Question: hyperlinks are not displaying on the page , i deployed on glassfish server.Below is the image.Under products section all are hyperlinks

below is the code
'''
<?xml version="1.0" encoding="ISO-8859-1" ?>
<!DOCTYPE html PUBLIC "-//W3C//DTD XHTML 1.0 Transitional//EN" "http://www.w3.org/TR/xhtml1/DTD/xhtml1-transitional.dtd">
<html xmlns="http://www.w3.org/1999/xhtml"
xmlns:h="http://java.sun.com/jsf/html"
xmlns:ui="http://java.sun.com/jsf/facelets"
xmlns:c="http://java.sun.com/jsp/jstl/core"
xmlns:f="http://java.sun.com/jsf/core">
<head>
<title>eBusiness</title>
</head>
<body>
<table>
<tr>
<td>
<h1 style="background-color:#4863A0;color:white;">eBusiness: Product, Customer, and Order Management</h1>
</td>
</tr>
</table>
<f:view>
<h:form>
<table>
<tr><td><h2>PRODUCTS</h2>
</td>
</tr>
</table>
<table>
<tr>
<td>
<h:outputLink value="createbook.xhtml">Create a new Book</h:outputLink>|</td><td><h:outputLink value="viewbooklist.xhtml">The Stock of Books</h:outputLink>|</td><td><h:outputLink value="searchbooks.xhtml">Search for Books</h:outputLink></td>
</tr>
<tr>
<td>
<h:outputLink value="createcds.xhtml">Create a new CDs</h:outputLink>|</td><td><h:outputLink value="viewcdslist.xhtml">The Stock of CDs</h:outputLink>|</td><td><h:outputLink value="searchcds.xhtml">Search for CDs</h:outputLink></td>
</tr>
</table>
<table>
<tr><td><h2>CUSTOMERS</h2>
</td>
</tr>
</table>
<table>
<tr>
<td>
<h:outputLink value="createcustomer.xhtml">Create a new Customer</h:outputLink>|</td><td><h:outputLink value="viewcustomerlist.xhtml">List of Customers</h:outputLink>|</td><td><h:outputLink value="searchcustomer.xhtml">Search for a Customers</h:outputLink></td>
</tr>
</table>
<table>
<tr><td><h2>ORDERS</h2>
</td>
</tr>
</table>
<table>
<tr>
<td>
<h:outputLink value="createorders.xhtml">Create a new Order</h:outputLink>|</td><td><h:outputLink value="vieworderslist.xhtml">List of Orders</h:outputLink>|</td><td><h:outputLink value="searchorders.xhtml">Search for an Orders</h:outputLink></td>
</tr>
</table>
</h:form>
</f:view>
</body>
</html>
'''
Please can anyone let me know what is the reason behind
Not only this all pages are not getting rendered(only html content is displaying).
'''
<?xml version="1.0" encoding="UTF-8"?>
<web-app xmlns:xsi="http://www.w3.org/2001/XMLSchema-instance" xmlns="http://java.sun.com/xml/ns/javaee" xmlns:web="http://java.sun.com/xml/ns/javaee/web-app_2_5.xsd" xsi:schemaLocation="http://java.sun.com/xml/ns/javaee http://java.sun.com/xml/ns/javaee/web-app_3_0.xsd" id="WebApp_ID" version="3.0">
<display-name>RetailProducts</display-name>
<welcome-file-list>
<welcome-file>createcustomer.xhtml</welcome-file><!-- eBusiness.xhtml</welcome-file>
<welcome-file>index.htm</welcome-file>
<welcome-file>index.jsp</welcome-file>
<welcome-file>default.html</welcome-file>
<welcome-file>default.htm</welcome-file>
<welcome-file>default.jsp</welcome-file> -->
</welcome-file-list>
<servlet>
<servlet-name>Faces Servlet</servlet-name>
<servlet-class>javax.faces.webapp.FacesServlet</servlet-class>
<load-on-startup>1</load-on-startup>
</servlet>
<servlet-mapping>
<servlet-name>Faces Servlet</servlet-name>
<url-pattern>/faces/*</url-pattern>
</servlet-mapping>
<context-param>
<param-name>javax.servlet.jsp.jstl.fmt.localizationContext</param-name>
<param-value>resources.application</param-value>
</context-param>
<context-param>
<description>State saving method: 'client' or 'server' (=default). See JSF Specification 2.5.2</description>
<param-name>javax.faces.STATE_SAVING_METHOD</param-name>
<param-value>client</param-value>
</context-param>
<context-param>
<description>
This parameter tells MyFaces if javascript code should be allowed in
the rendered HTML output.
If javascript is allowed, command_link anchors will have javascript code
that submits the corresponding form.
If javascript is not allowed, the state saving info and nested parameters
will be added as url parameters.
Default is 'true'</description>
<param-name>org.apache.myfaces.ALLOW_JAVASCRIPT</param-name>
<param-value>true</param-value>
</context-param>
<context-param>
<description>
If true, rendered HTML code will be formatted, so that it is 'human-readable'
i.e. additional line separators and whitespace will be written, that do not
influence the HTML code.
Default is 'true'</description>
<param-name>org.apache.myfaces.PRETTY_HTML</param-name>
<param-value>true</param-value>
</context-param>
<context-param>
<param-name>org.apache.myfaces.DETECT_JAVASCRIPT</param-name>
<param-value>false</param-value>
</context-param>
<context-param>
<description>
If true, a javascript function will be rendered that is able to restore the
former vertical scroll on every request. Convenient feature if you have pages
with long lists and you do not want the browser page to always jump to the top
if you trigger a link or button action that stays on the same page.
Default is 'false'
</description>
<param-name>org.apache.myfaces.AUTO_SCROLL</param-name>
<param-value>true</param-value>
</context-param>
<!-- <listener>
<listener-class>org.apache.myfaces.webapp.StartupServletContextListener</listener-class>
</listener> -->
<!-- <listener>
<listener-class>com.sun.faces.config.ConfigureListener</listener-class>
</listener> -->
</web-app>
'''
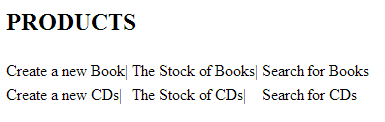
Answer: After adding servlet mapping as *.xhtml its working fine
'''
<servlet-mapping>
<servlet-name>Faces Servlet</servlet-name>
<url-pattern>*.xhtml</url-pattern>
'''